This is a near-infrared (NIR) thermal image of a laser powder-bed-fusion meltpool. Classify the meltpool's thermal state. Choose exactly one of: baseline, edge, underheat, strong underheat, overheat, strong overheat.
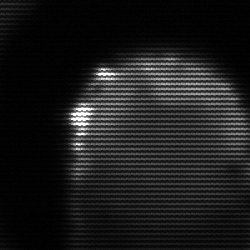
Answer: edge